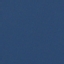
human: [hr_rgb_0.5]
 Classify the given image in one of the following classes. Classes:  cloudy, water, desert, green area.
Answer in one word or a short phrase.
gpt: water